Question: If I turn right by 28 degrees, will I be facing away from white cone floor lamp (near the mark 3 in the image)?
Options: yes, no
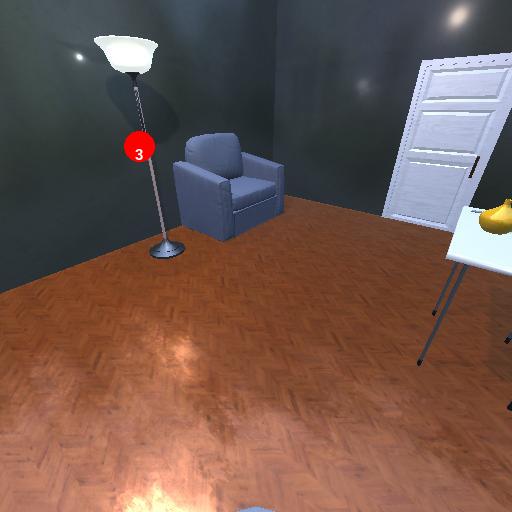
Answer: yes